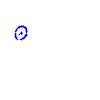
Particle: proton